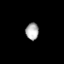
Tissue: skin
Cell type: Others
Senescence score: 0.7613
Nuclear area (px): 213
Mean DAPI intensity: 174.596